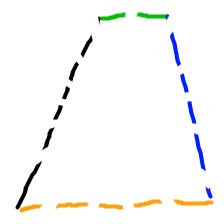
Shape: trapezoid